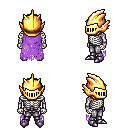
a pixel art fantasy rpg character, male body template, skeleton, maroon tattered cape, metal pants, white blonde long mohawk hairstyle, gold helm, metal boots, four views (front, back, left, right), 2x2 character sprite sheet, small pixel art, hard edges, no anti-aliasing